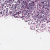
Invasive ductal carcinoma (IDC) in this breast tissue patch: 1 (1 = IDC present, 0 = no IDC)